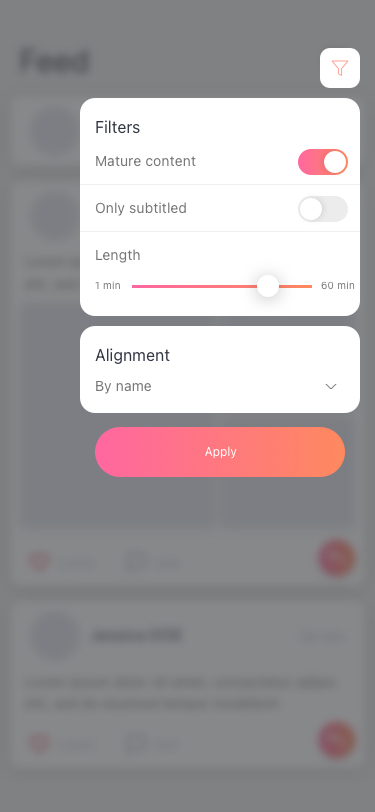
Text in this UI design:
By Song Name
Alignment
60 min
1 min
Length
Only My Language
Mature content
Filters